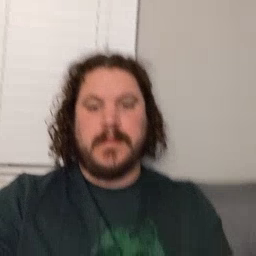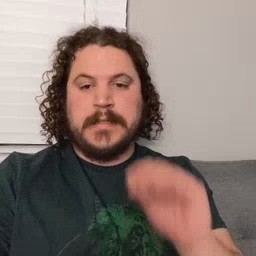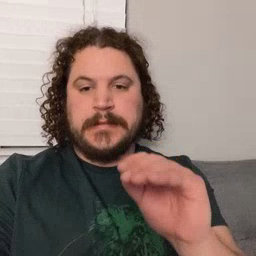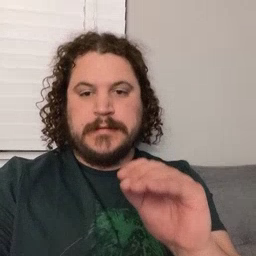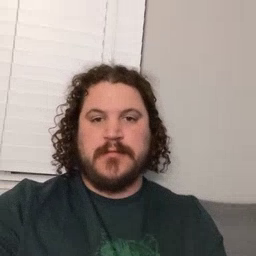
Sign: kiss